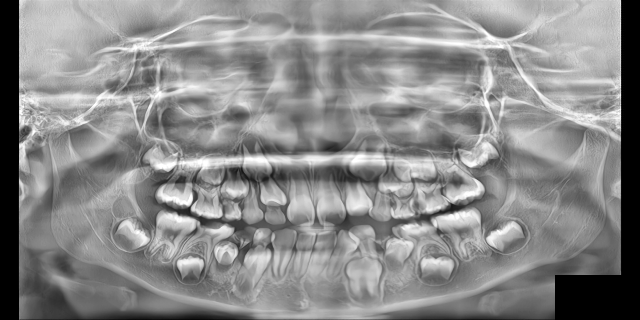
adult